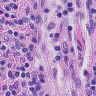
Metastatic tissue present: no